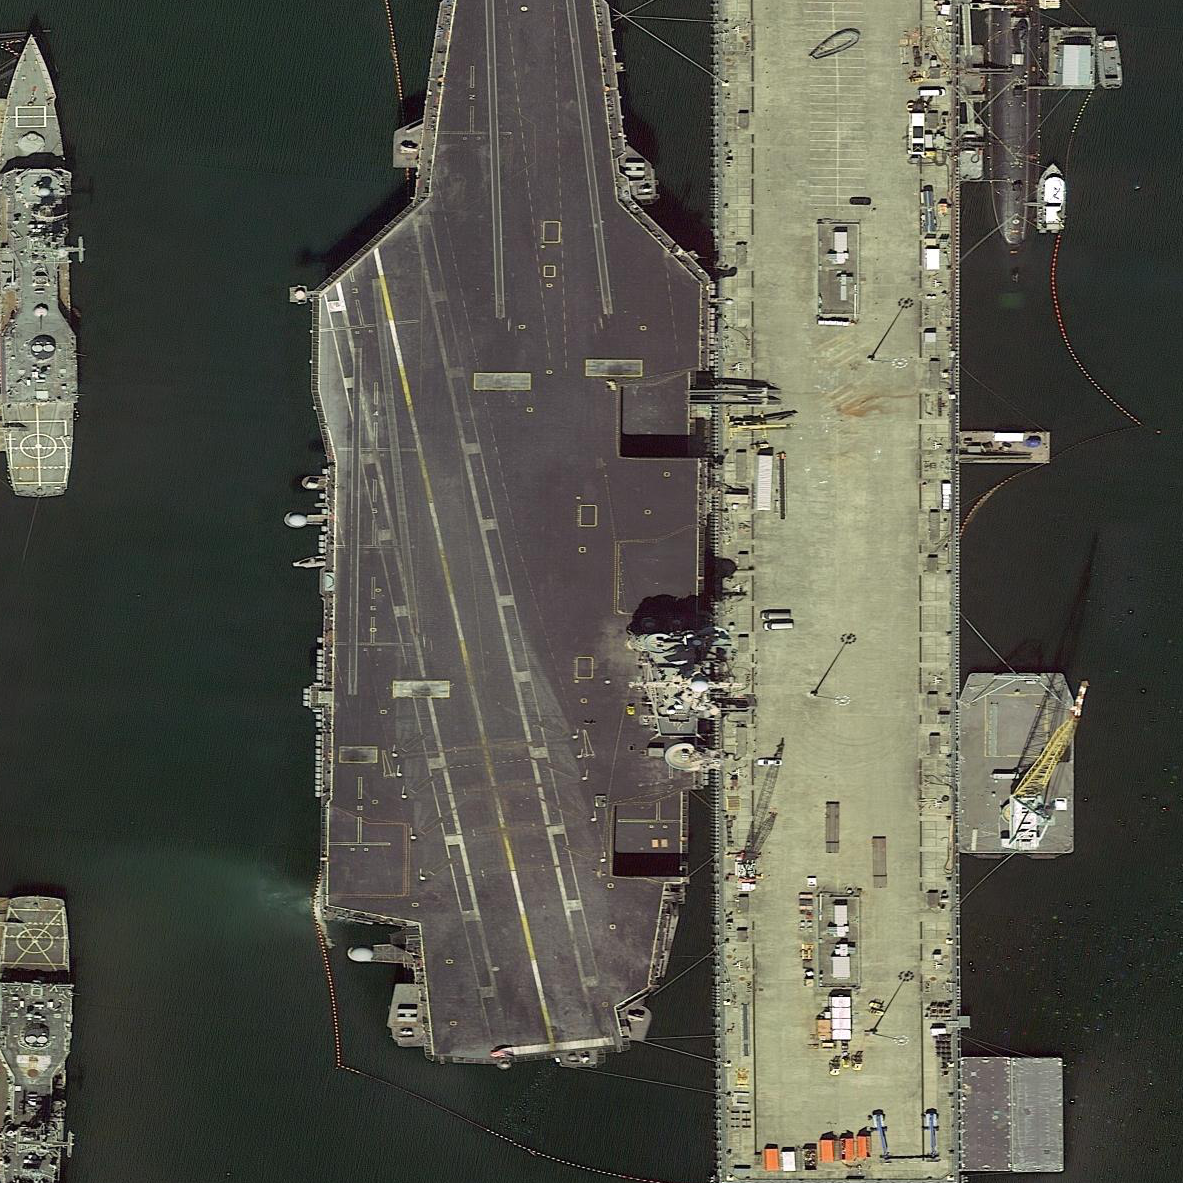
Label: Nimitz-class_aircraft_carrier